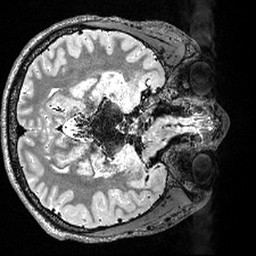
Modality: T2w
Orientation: axial
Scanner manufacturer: siemens
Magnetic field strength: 3 T
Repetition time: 3.2 s
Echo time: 0.566 s